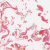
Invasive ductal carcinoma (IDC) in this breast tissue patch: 0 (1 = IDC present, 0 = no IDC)